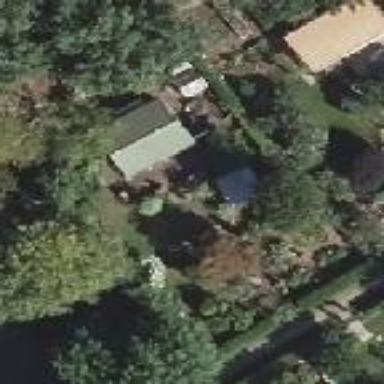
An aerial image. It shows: Plot in the allotments.